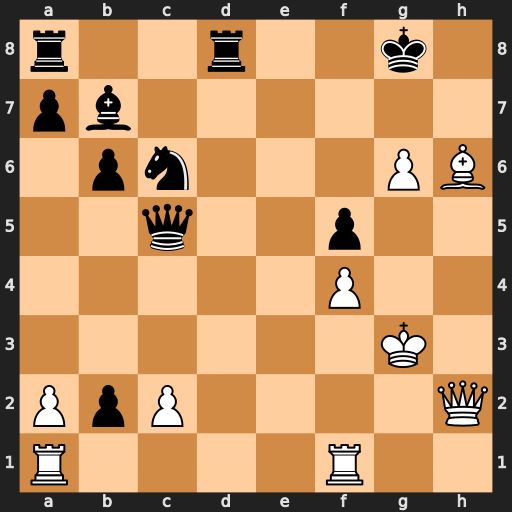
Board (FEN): r2r2k1/pb6/1pn3PB/2q2p2/5P2/6K1/PpP4Q/R4R2
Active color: w
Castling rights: -
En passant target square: -
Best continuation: Bg7 Qa3+ Rf3 Qxf3+ Kxf3 Ne5+ Kg3